Question: Hi All I am producing this plot with ggline (code below) I was wondering if there is a way to put a line that connect the mean.
'''
ggline(My_table2, x = "Status", y = "Ratio",
color = "Status",
order = c("Non_Treated", "Disease1", "Disease2"), ggtheme=theme_gray(),
ylab = "Ratio", xlab = "Status",
add="mean_se",palette = c("#00AFBB", "#E7B800", "#FC4E07"),
font.label = list(size = 30, face = "bold")) +
theme(text = element_text(size = 10))+theme_bw(base_size = 30)
'''

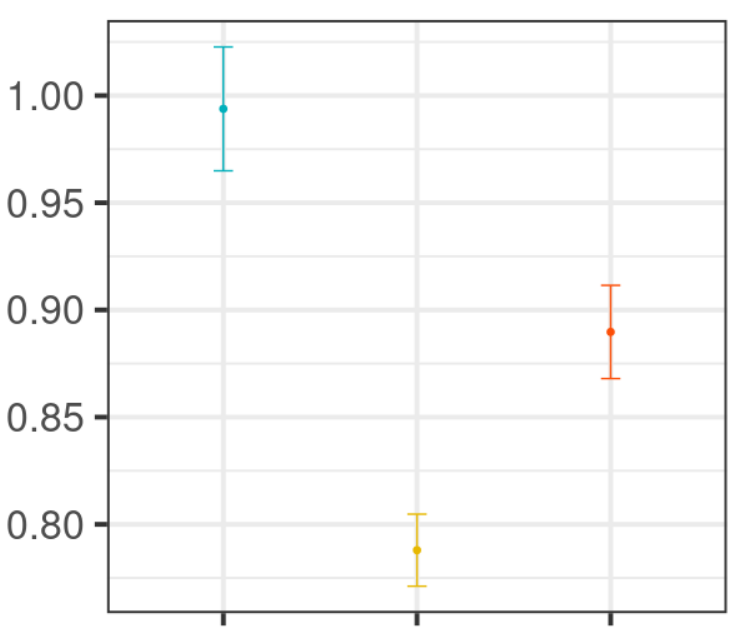
Answer: If you can live with slightly lower level packages - in this case ggplot2 is I think much easier. I think also less code. I am modifying the iris data set because it seems to resemble your data. I am creating a group for the entire data and using this for the line. And quite non-elegantly using stat_summary twice.
'''
library(ggplot2)
iris2 <- iris
iris2$all <- 1
ggplot(iris2, aes(Species, Sepal.Length )) +
stat_summary(aes(color = Species)) +
stat_summary(geom = "line", aes(group = all))
#> No summary function supplied, defaulting to 'mean_se()'
#> No summary function supplied, defaulting to 'mean_se()'
'''

<URL>